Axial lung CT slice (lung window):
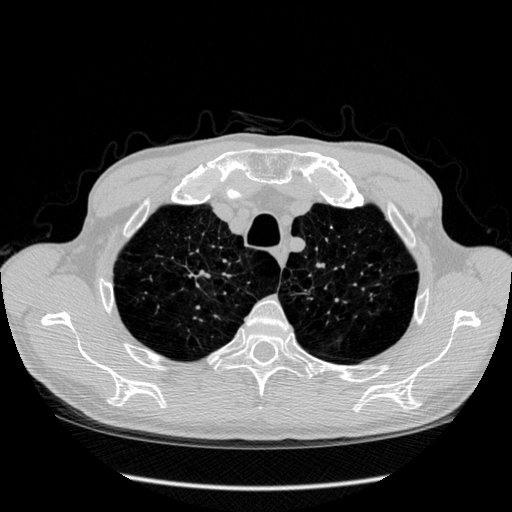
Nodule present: no